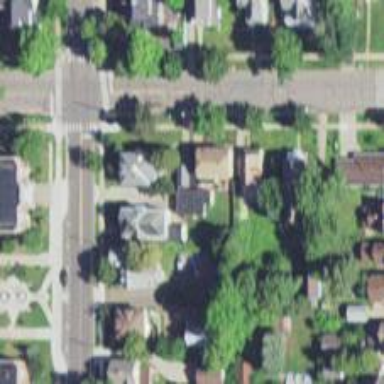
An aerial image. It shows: Sidewalk.